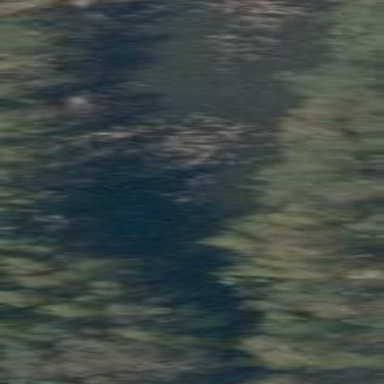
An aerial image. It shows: Pond with natural water.